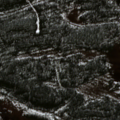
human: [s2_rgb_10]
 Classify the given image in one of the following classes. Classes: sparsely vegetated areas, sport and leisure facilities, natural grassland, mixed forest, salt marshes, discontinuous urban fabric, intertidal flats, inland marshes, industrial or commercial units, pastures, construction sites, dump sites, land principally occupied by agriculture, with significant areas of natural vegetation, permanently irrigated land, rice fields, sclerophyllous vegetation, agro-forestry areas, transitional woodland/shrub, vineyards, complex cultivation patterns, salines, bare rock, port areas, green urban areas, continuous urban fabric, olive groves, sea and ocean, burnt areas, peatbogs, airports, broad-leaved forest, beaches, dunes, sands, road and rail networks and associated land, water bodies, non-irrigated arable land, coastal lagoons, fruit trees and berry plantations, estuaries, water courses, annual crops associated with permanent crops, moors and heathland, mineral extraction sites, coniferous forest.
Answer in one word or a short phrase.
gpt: coniferous forest, mixed forest, peatbogs